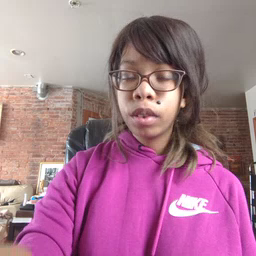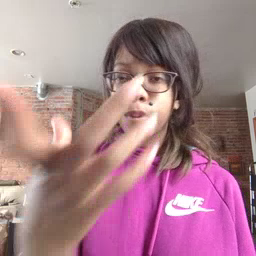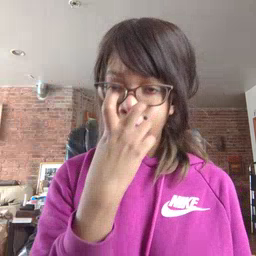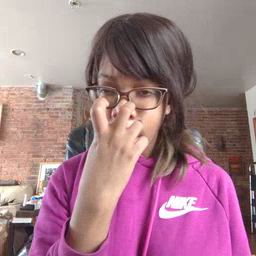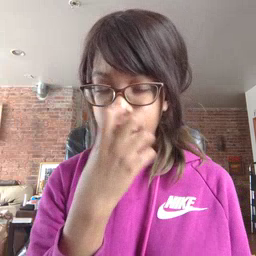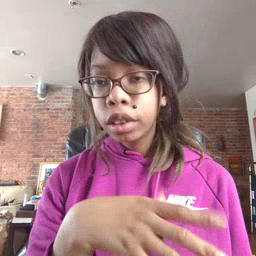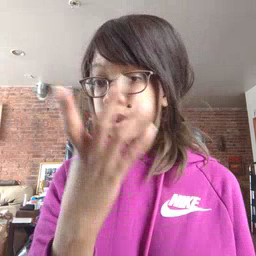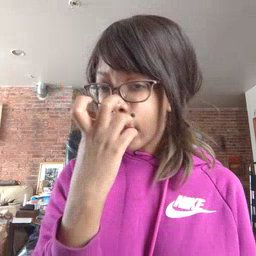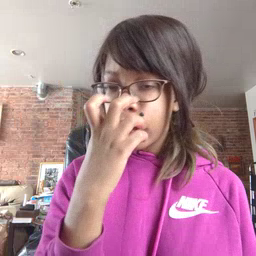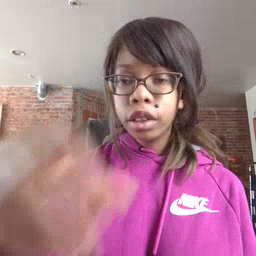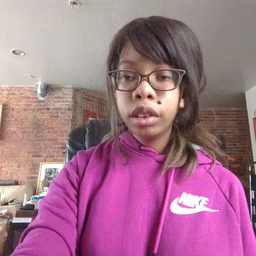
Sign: mad